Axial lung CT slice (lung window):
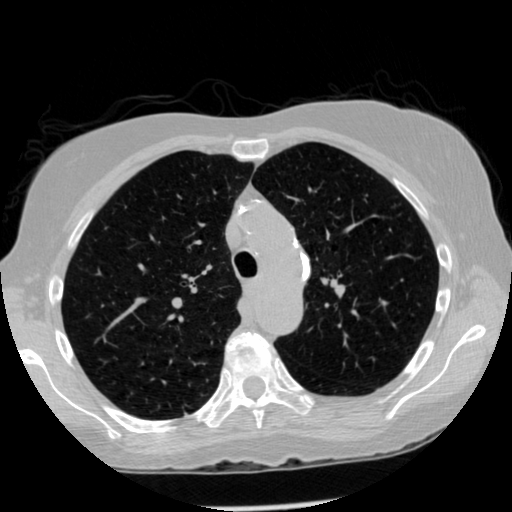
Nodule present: no